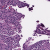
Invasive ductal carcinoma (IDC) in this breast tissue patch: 1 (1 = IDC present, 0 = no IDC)